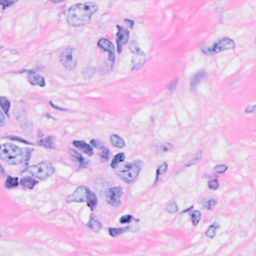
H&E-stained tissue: Breast